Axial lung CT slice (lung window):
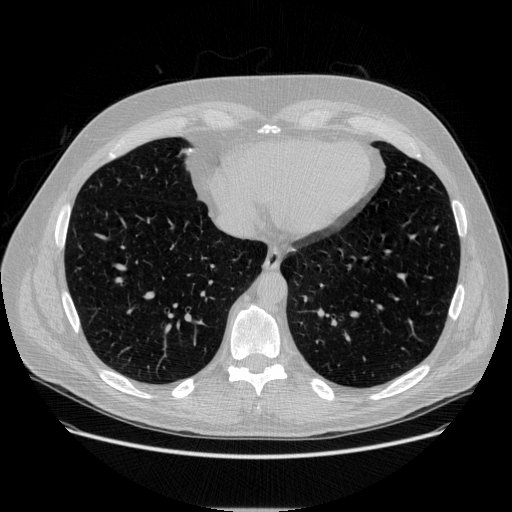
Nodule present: no